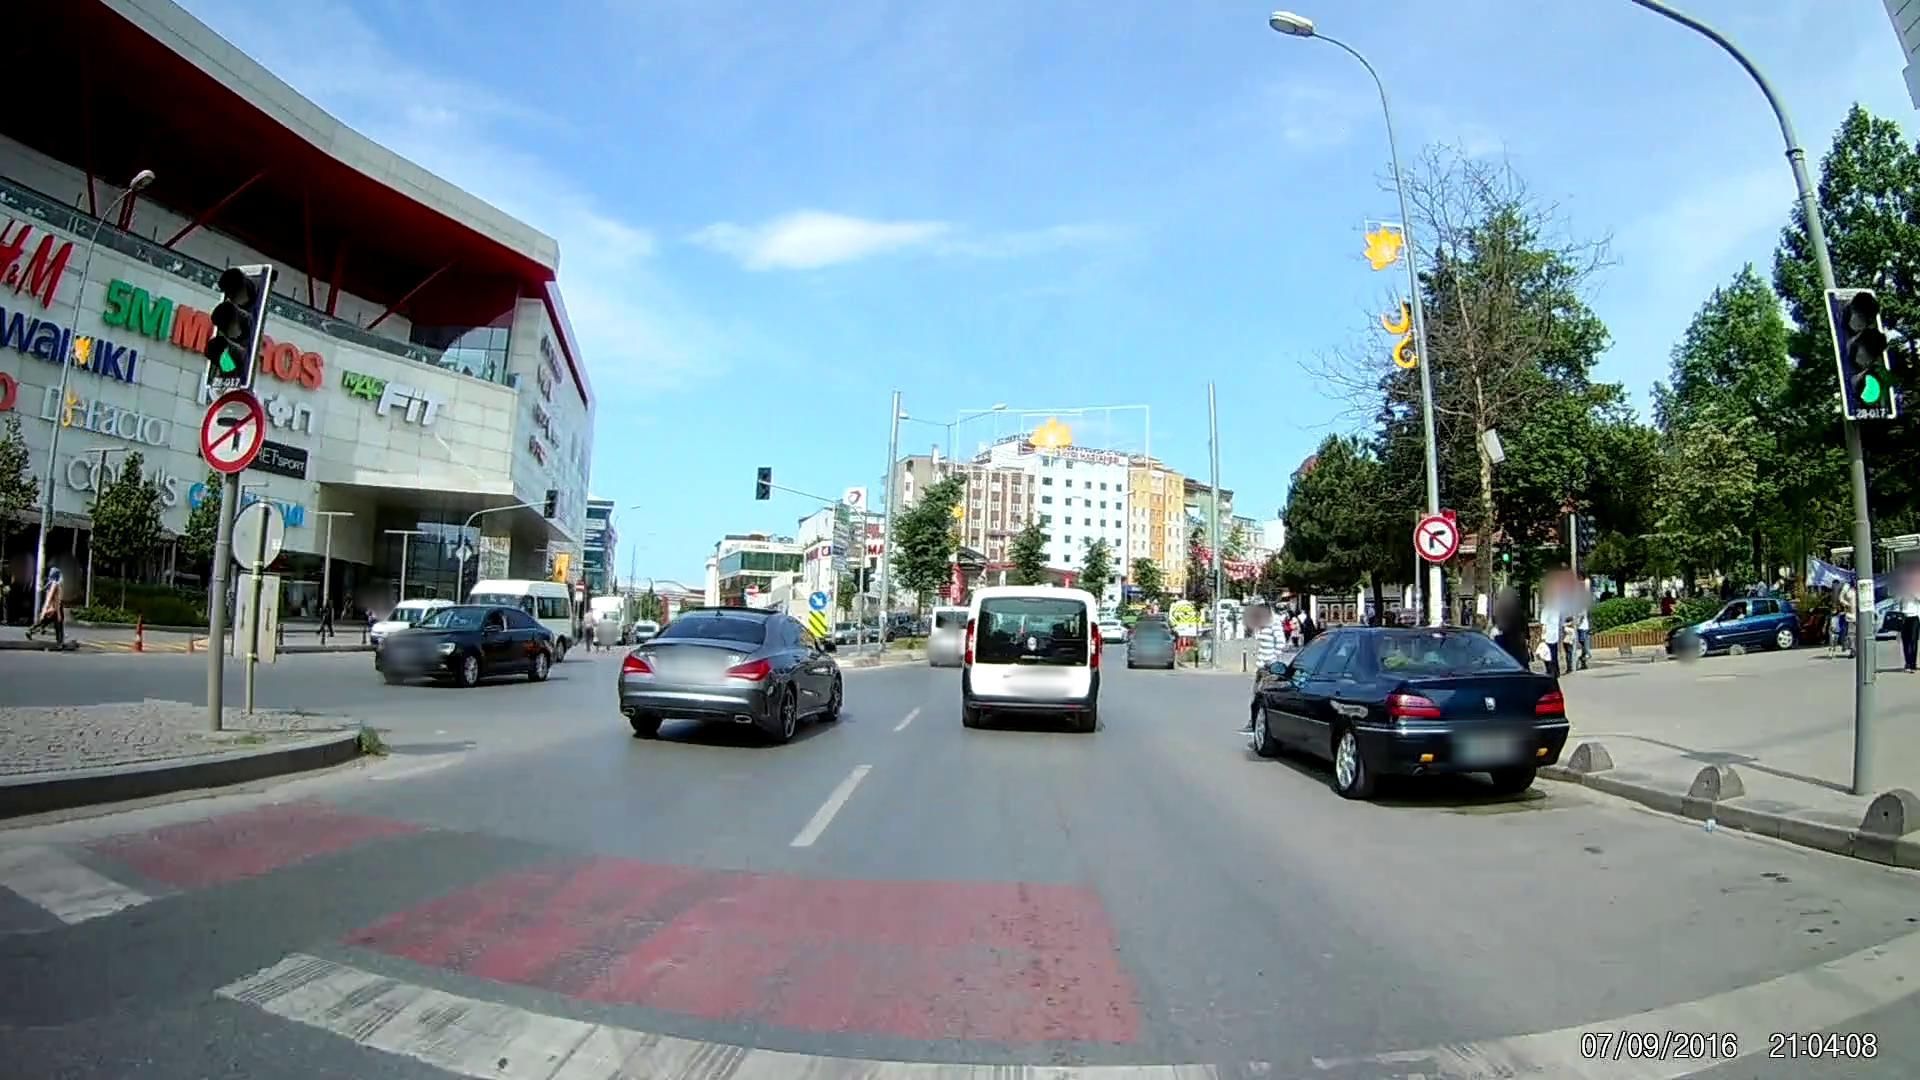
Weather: clear
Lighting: day
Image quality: good
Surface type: driving surface
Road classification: primary, tertiary
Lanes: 1.0
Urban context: urban centre
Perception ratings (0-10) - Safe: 5.21, Lively: 9.18, Beautiful: 4.14, Boring: 1.12, Depressing: 2.99, Wealthy: 6.38